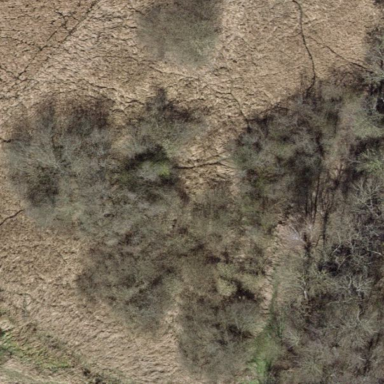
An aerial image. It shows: Patch of scrub vegetation.